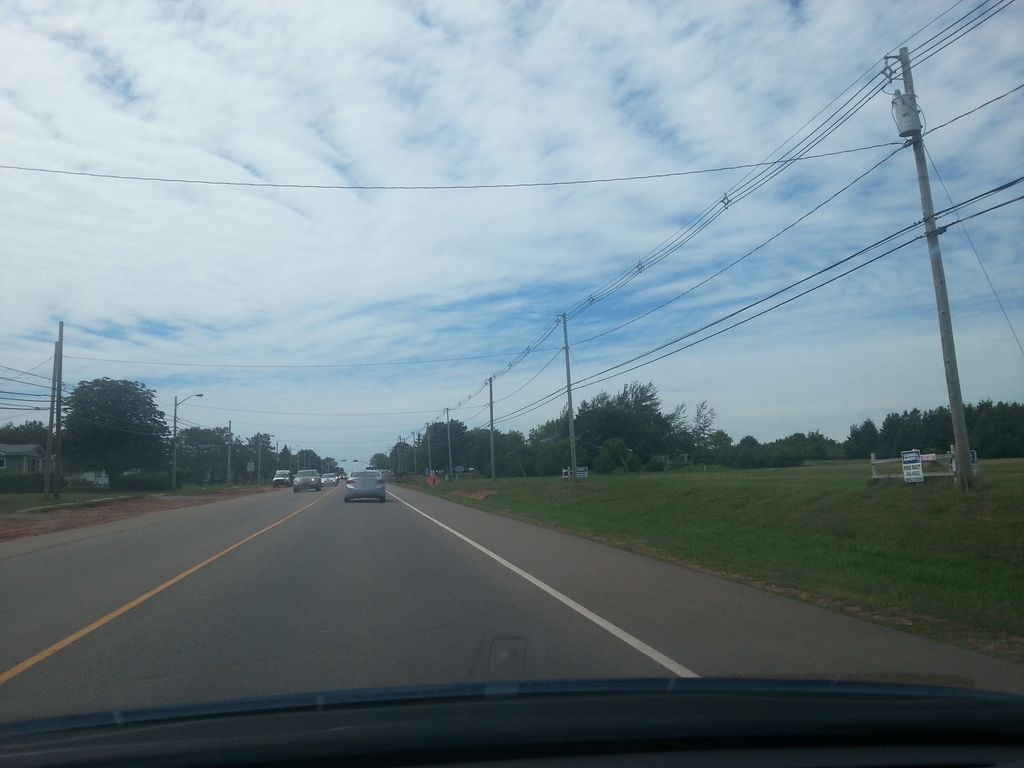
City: charlottetown